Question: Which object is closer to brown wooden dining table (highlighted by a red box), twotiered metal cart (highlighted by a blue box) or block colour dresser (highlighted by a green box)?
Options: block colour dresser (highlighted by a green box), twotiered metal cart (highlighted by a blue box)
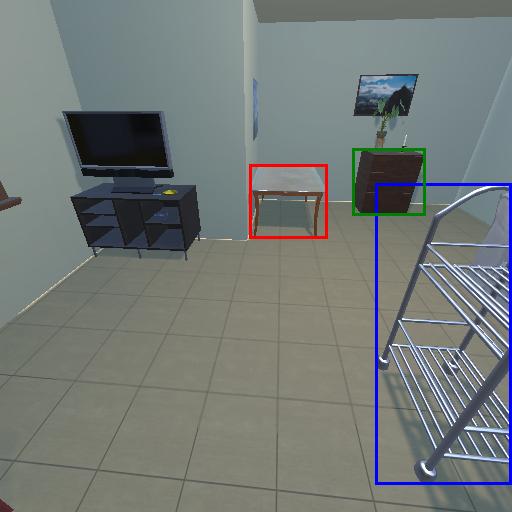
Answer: block colour dresser (highlighted by a green box)